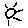
Label: sun